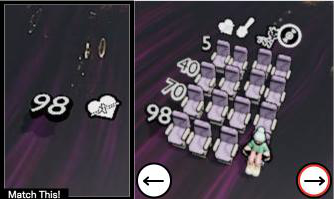
Task: seats
Answer: no